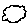
Label: cloud